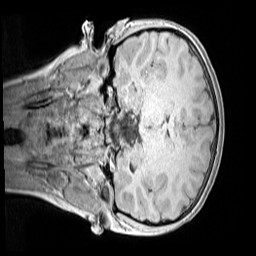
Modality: MP2RAGE
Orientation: coronal
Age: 10
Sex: female
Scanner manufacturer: siemens
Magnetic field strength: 3 T
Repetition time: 4 s
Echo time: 0.00299 s